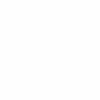
Label: dusty